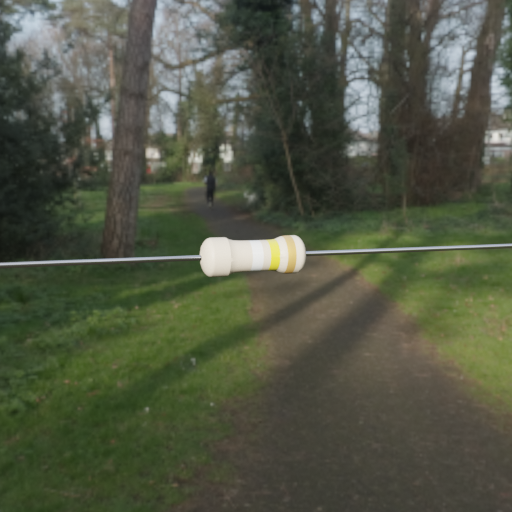
Resistor colour bands (in order): white, yellow, gold